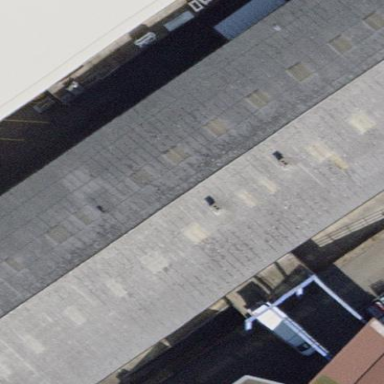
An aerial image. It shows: Industrial building.